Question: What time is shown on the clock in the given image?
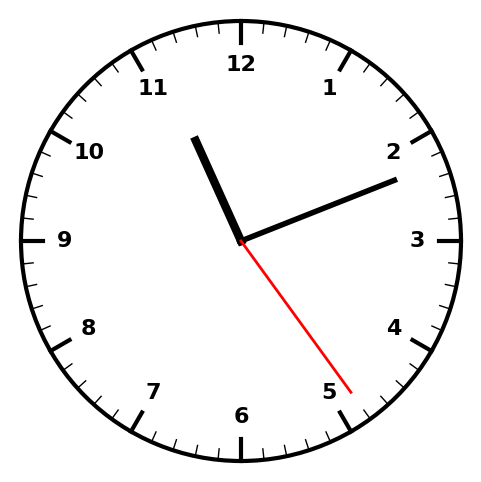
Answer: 11:11:24